Question: I'm trying to write a cross-browser extension for Firefox and Chrome. Firefox uses the commonJS specification and Chrome just lumps everything into the global namespace like a webpage.
In order to be able to write reusable code, I'm trying to use requireJS to lood code in the Chrome extension, that way I can write commonJS modules and have them work in both environments.
I'm running into a problem when I need to conditionally require modules. For example, Firefox provides access to a 'simple-storage' module which you should use to access the local storage. In chrome, I need to use the localStorage API that they provide. So, I've been trying to do this:
'''
// storage.js
define(function(require, exports, module){
var store;
try {
// This module will only be available in the FF extension.
store = require('simple-storage').storage
} catch(error) {
// If it's not available, we must be in Chrome and we
// should use the localStorage object.
store = localStorage
}
// Use the store object down here.
});
'''
However this doesn't seem to work. When I try to load the Chrome extension I get the following error:

Is there a better way to require modules with a fallback?
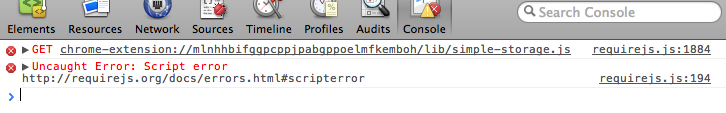
Answer: There are two caveats here:
1) Detect if chrome is running
'''
// detects webKit (chrome, safari, etc..)
var isChrome = 'webKitTransform' in document.documentElement.style
'''
2) Requirejs will parse the 'define()' function and search for 'require('module')' calls. To prevent the error on chrome you have write the 'require' in some way that when 'requirejs' parses the function body it does not recognize the call as a module dependency:
'''
if (isChrome)
// use localStorage
else {
// set the module name in a var does the trick,
// so requirejs will not try to load this module on chrome.
var ffStorageModule = 'simple-storage';
return require(ffStorageModule);
}
'''